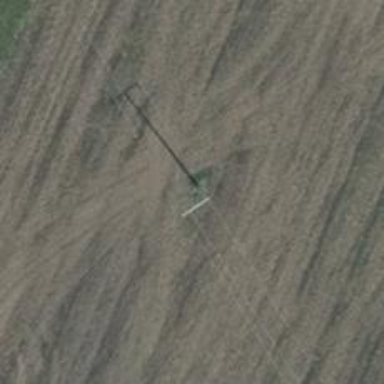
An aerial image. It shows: Power line is depicted.